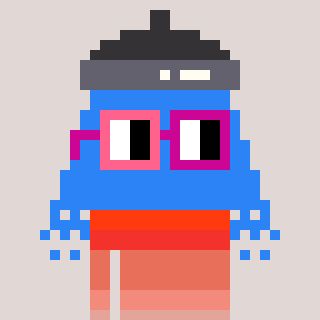
a pixel art character with square pink and red glasses, a shower-shaped head and a bege-colored body on a warm background